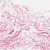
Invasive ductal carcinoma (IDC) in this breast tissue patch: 0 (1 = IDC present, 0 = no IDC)